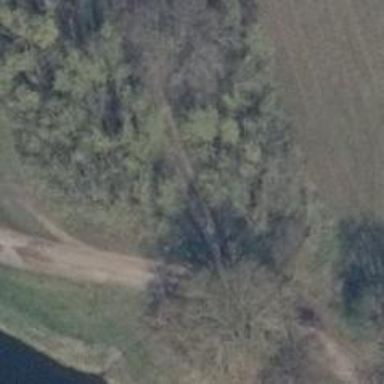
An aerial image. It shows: Unclassified road with grade 3 tracktype.